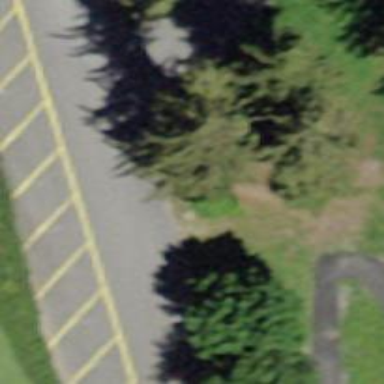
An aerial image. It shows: Asphalt parking space.